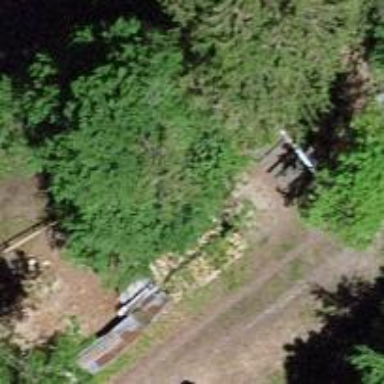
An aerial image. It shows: Picnic table located in leisure land area.